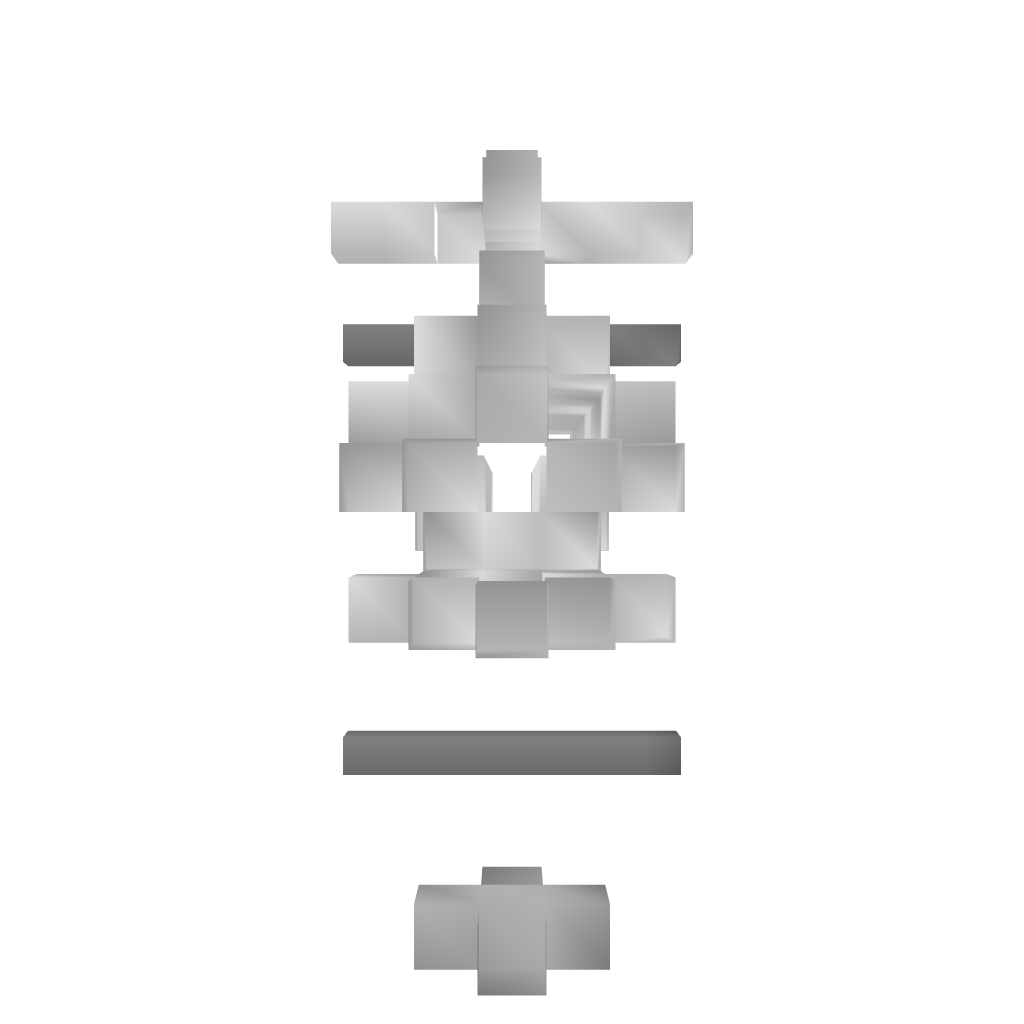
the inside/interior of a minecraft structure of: Fantasy Faucet